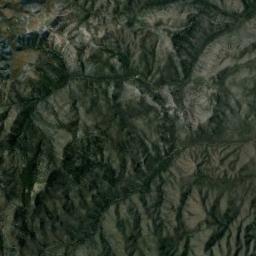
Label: mountain